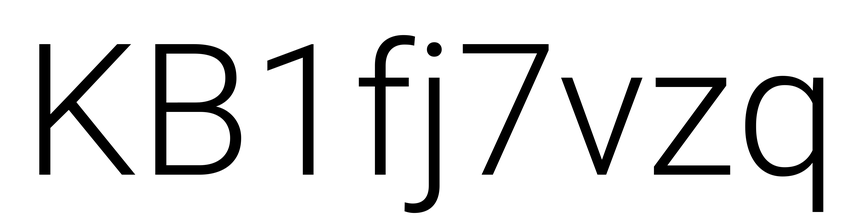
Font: Roboto_Light